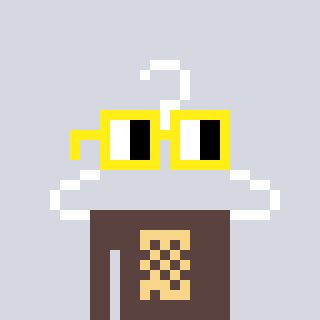
a pixel art character with square yellow glasses, a hanger-shaped head and a darkbrown-colored body on a cool background